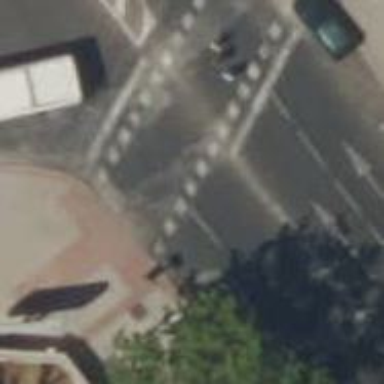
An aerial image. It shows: Road crossing with traffic signals.